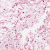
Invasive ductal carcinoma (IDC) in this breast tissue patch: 0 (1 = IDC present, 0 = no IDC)